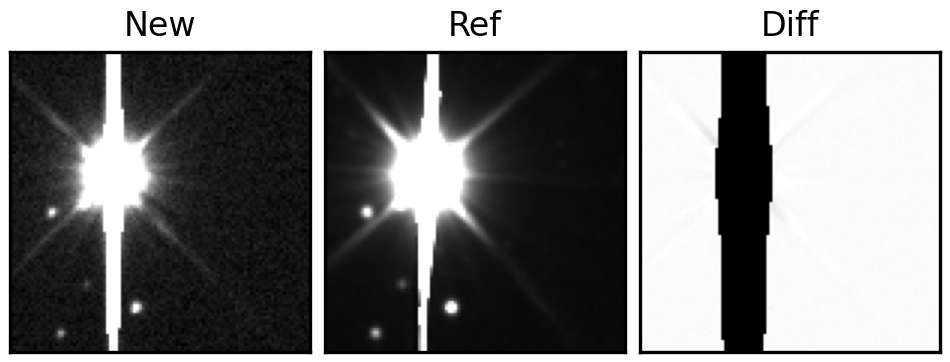
Label: bogus